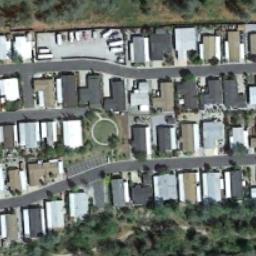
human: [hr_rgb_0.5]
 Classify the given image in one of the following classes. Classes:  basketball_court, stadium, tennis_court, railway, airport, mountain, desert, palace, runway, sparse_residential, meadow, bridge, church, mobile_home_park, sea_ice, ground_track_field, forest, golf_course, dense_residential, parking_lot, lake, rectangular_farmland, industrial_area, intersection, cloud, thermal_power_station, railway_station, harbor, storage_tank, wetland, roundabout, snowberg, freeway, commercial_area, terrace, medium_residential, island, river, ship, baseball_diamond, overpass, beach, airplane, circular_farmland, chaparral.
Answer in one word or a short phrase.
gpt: mobile_home_park